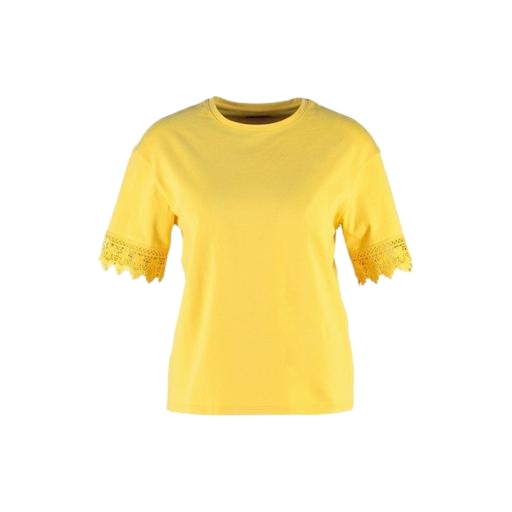
short-sleeve top only macy, yellow jersey tee, yellow iconic women's round neck t-shirt, white background